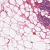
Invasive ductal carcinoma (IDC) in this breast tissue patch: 0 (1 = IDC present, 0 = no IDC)